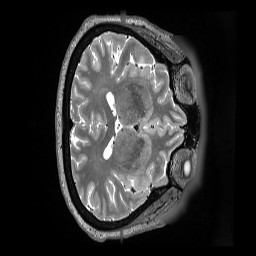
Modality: T2w
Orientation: axial
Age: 52
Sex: male